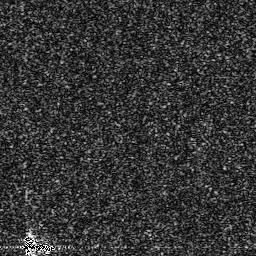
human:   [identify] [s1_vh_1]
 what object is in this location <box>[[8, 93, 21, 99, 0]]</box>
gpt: <ref>1 small ship at the bottom left</ref>